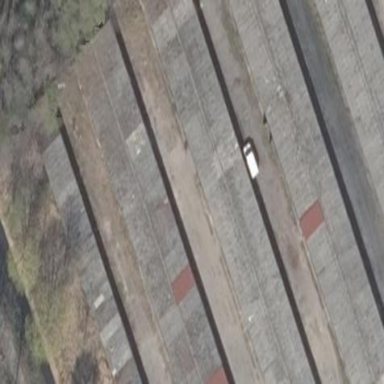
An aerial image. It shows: Row of garages with flat grey roofs.